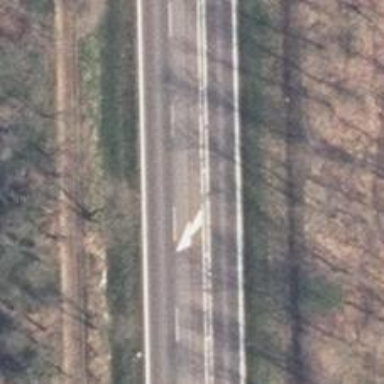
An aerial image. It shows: Primary road with asphalt surface.